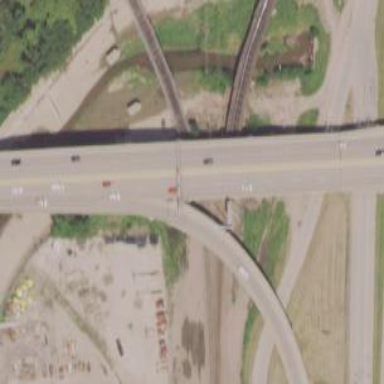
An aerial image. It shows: Viaduct bridge on primary highway expressway.